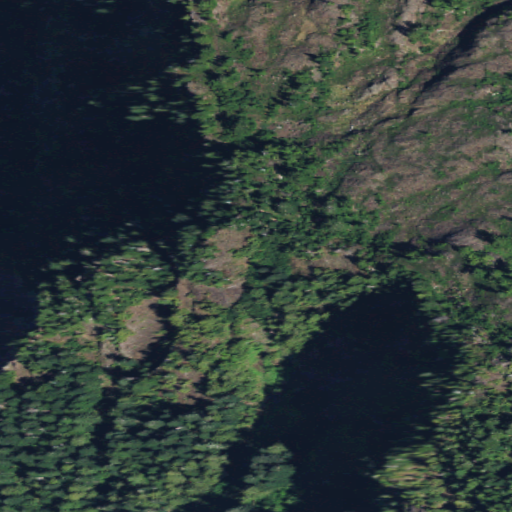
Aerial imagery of mountain in Washington named Gibson Peak containing evergreen forest and shrub